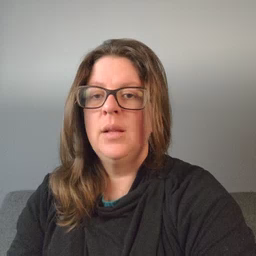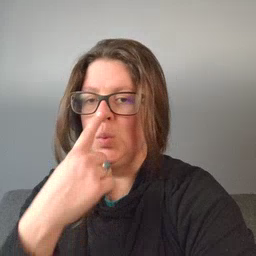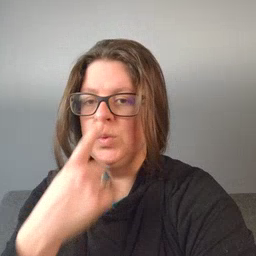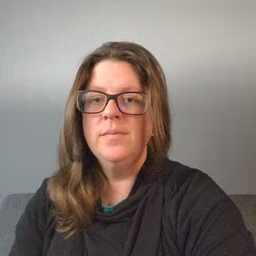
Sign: nose